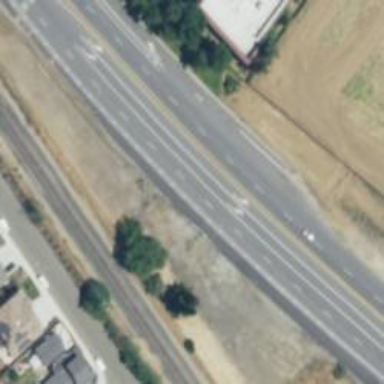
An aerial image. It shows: Asphalt road classified as trunk highway.